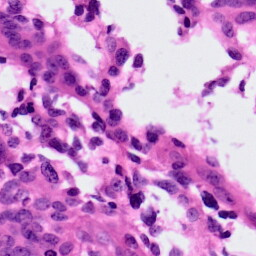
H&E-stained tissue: Ovarian